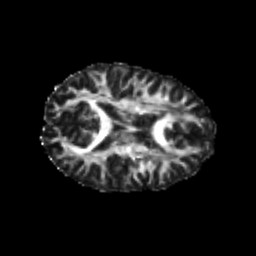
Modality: FA
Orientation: axial
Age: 25
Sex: female
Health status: healthy
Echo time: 0.074 s